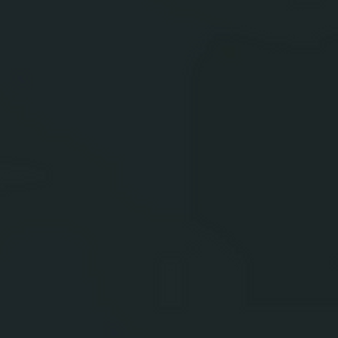
Label: other